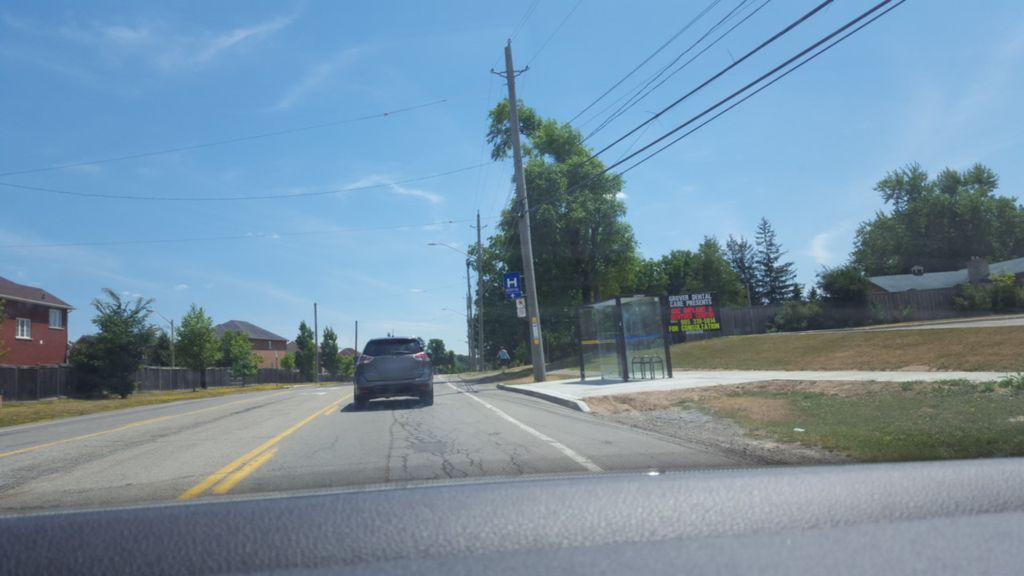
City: hamilton